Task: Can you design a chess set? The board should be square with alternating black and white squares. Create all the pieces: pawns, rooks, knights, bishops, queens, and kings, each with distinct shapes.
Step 5009:
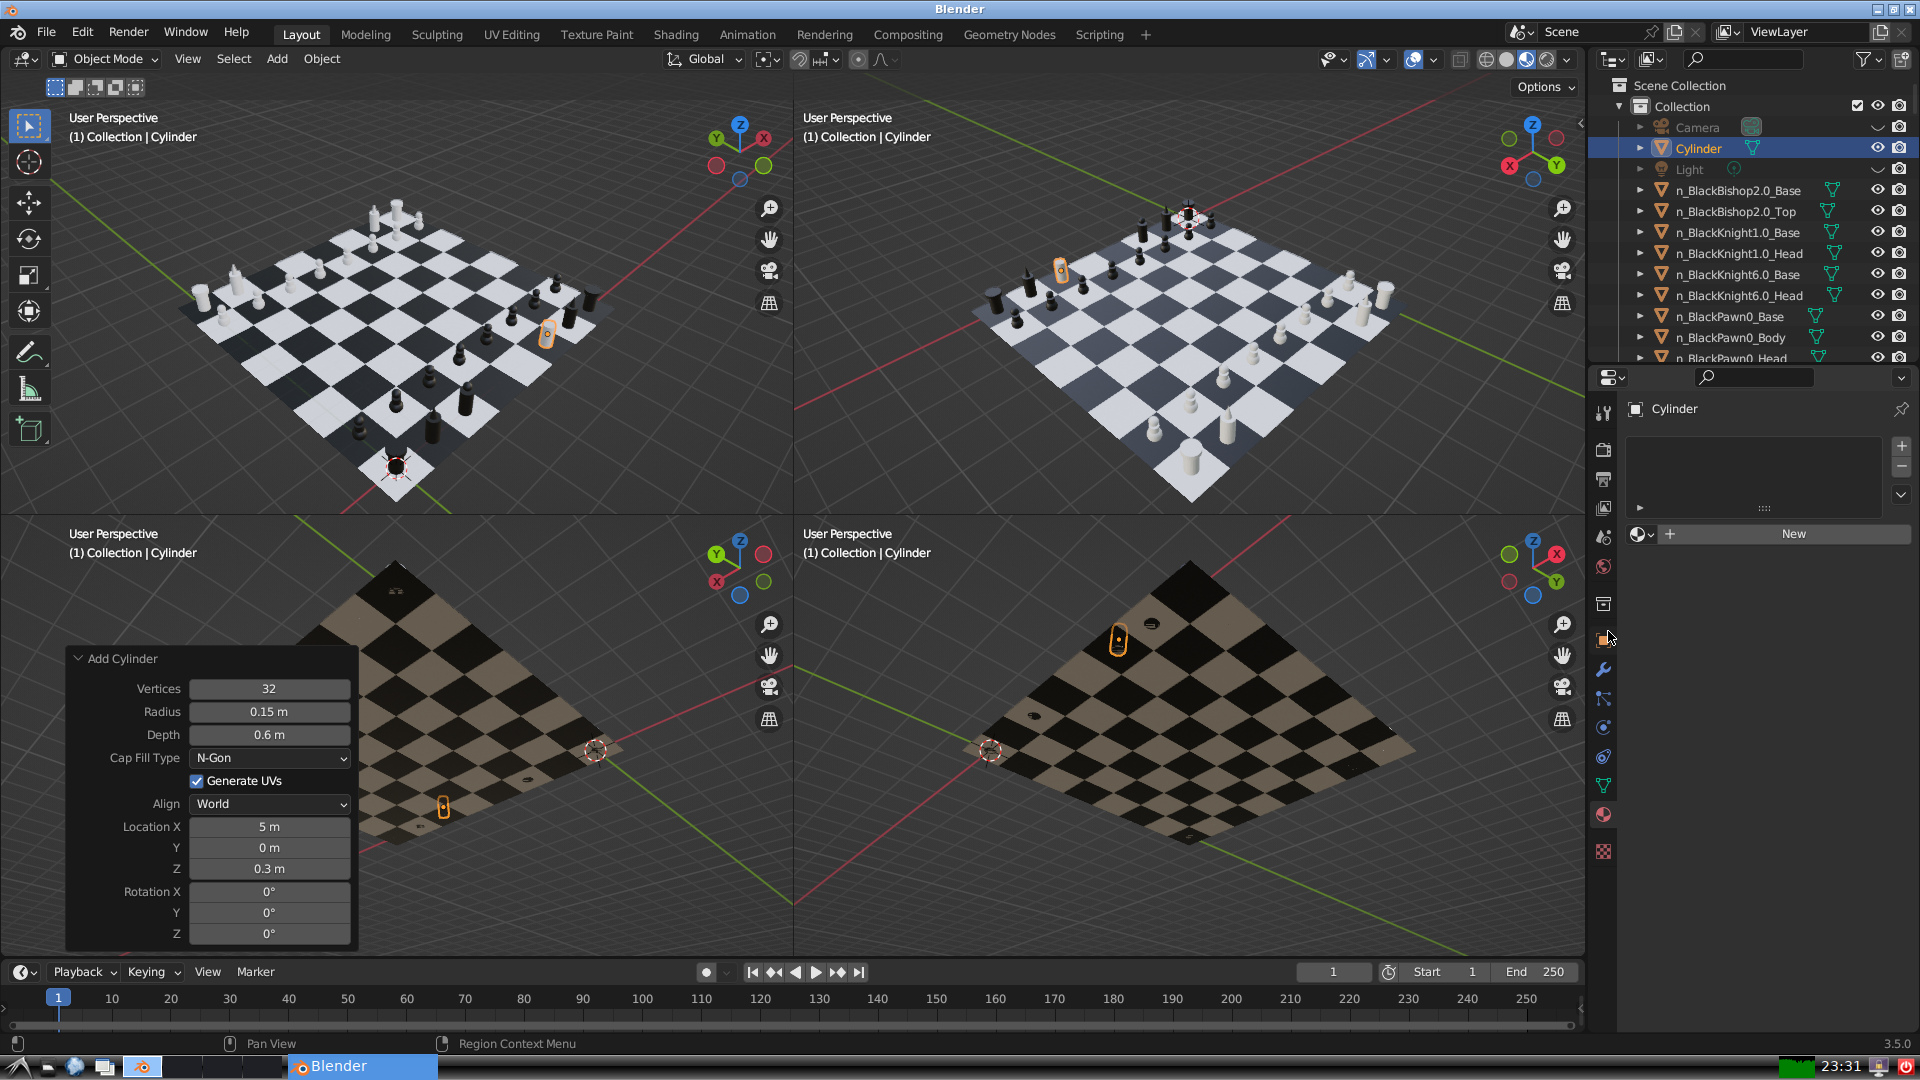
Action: click: no